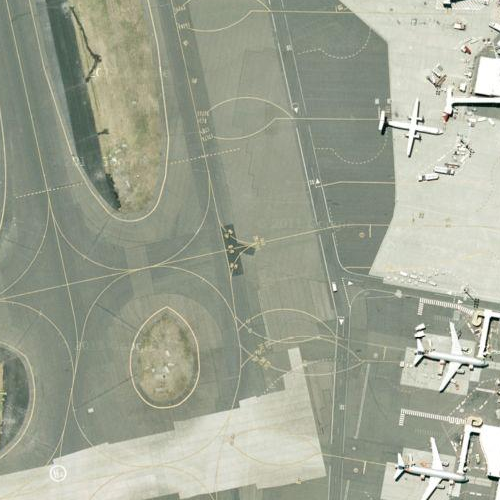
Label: sydney